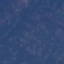
Land use / land cover: HerbaceousVegetation